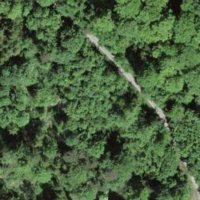
EUNIS habitat code: 41
Species observed at this site:
Clinopodium vulgare